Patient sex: F
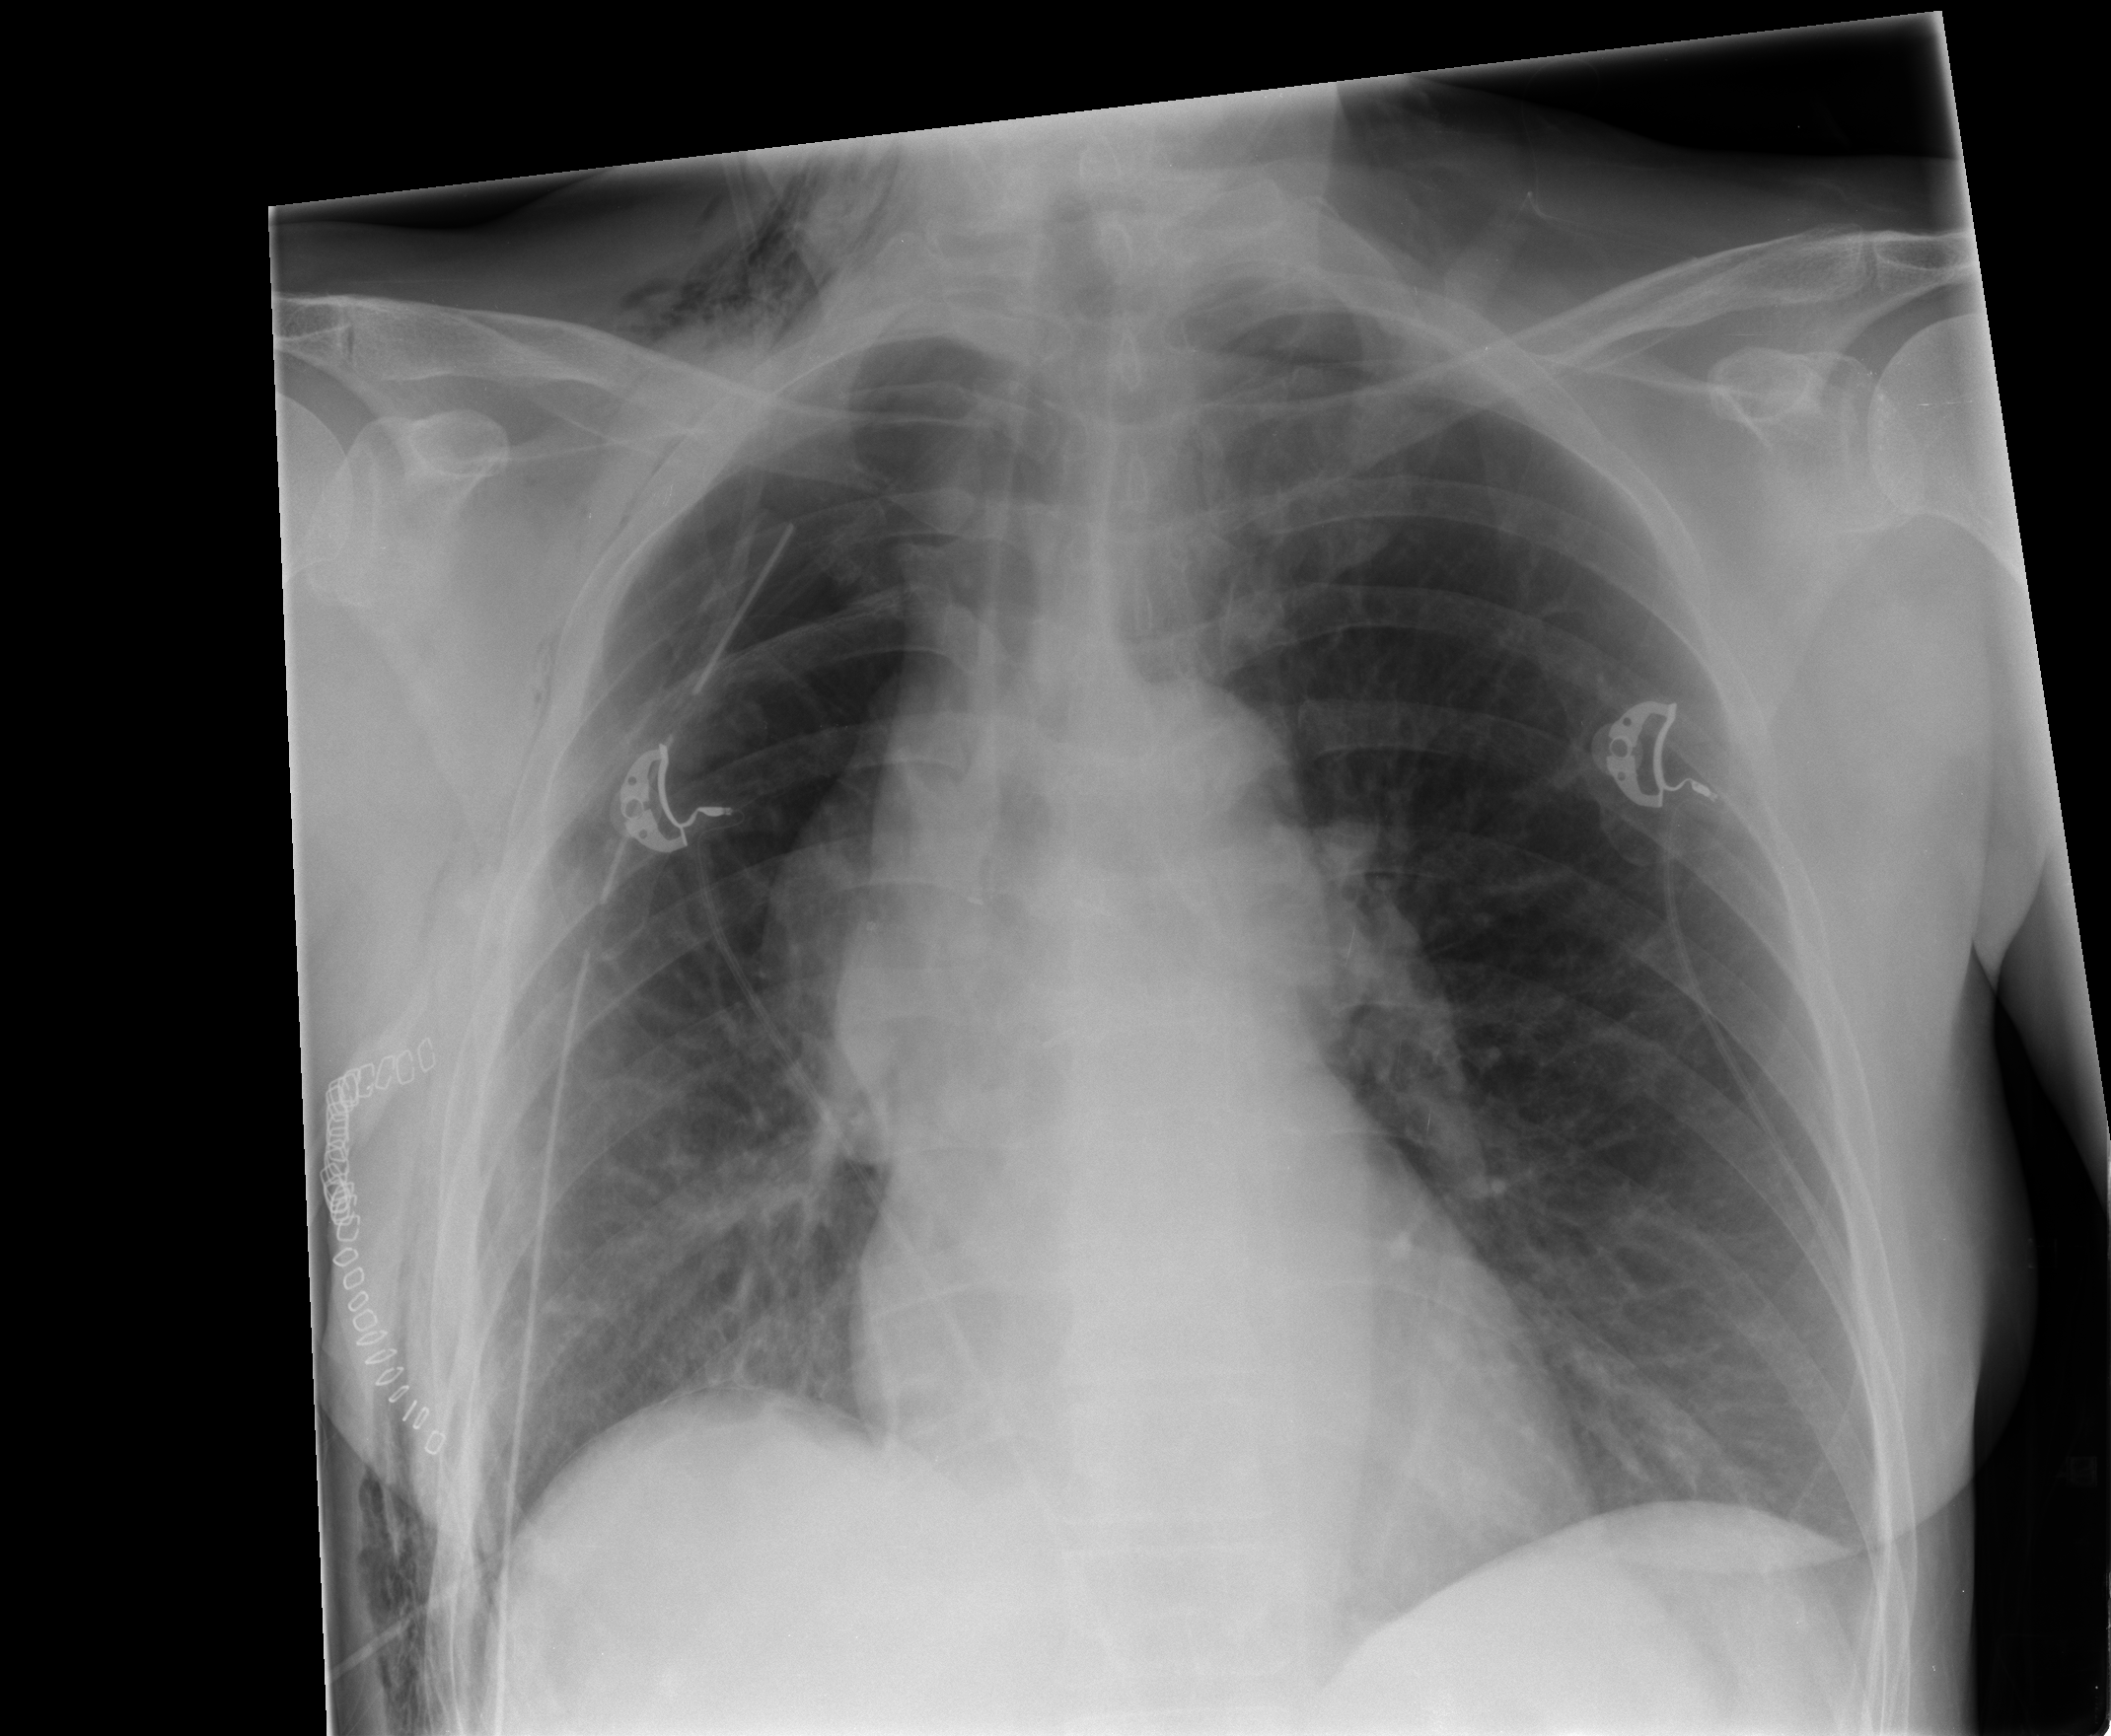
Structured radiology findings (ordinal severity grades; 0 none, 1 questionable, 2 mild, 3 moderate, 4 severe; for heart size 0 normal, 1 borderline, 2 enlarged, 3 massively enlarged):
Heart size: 0
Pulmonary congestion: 2
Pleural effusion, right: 0
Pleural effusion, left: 0
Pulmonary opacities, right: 0
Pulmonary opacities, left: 0
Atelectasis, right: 0
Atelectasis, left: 0